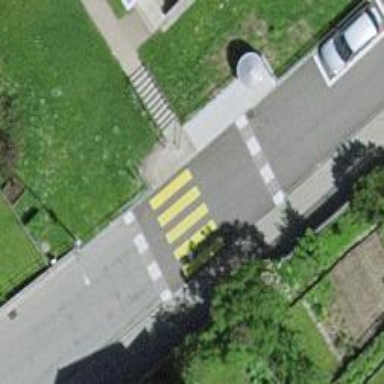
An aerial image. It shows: Marked crossing with zebra markings.